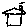
Label: house